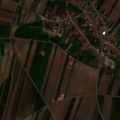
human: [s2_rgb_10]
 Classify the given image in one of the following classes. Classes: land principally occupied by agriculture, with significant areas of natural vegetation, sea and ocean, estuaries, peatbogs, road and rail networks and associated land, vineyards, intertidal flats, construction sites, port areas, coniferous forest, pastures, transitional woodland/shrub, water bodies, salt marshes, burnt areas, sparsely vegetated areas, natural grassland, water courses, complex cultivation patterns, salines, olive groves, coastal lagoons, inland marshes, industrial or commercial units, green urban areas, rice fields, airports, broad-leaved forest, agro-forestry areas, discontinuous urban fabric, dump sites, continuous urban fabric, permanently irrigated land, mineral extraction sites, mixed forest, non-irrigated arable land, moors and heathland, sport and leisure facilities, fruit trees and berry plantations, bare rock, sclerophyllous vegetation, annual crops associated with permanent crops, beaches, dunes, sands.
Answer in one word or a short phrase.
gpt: discontinuous urban fabric, non-irrigated arable land, vineyards, complex cultivation patterns